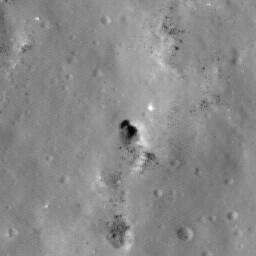
Pit: Lalande 1
Host crater: Lalande
Host type: impact_melt
Lunar coordinates: latitude -4.458, longitude 351.467